Field crop: maize
Growth stage: 1
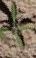
Species: atriplex